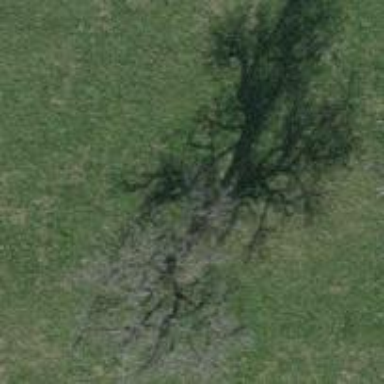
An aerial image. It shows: Beautiful tree in nature.